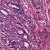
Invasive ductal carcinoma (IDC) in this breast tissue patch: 1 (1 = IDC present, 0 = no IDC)